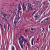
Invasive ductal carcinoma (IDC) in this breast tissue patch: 1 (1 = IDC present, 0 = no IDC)